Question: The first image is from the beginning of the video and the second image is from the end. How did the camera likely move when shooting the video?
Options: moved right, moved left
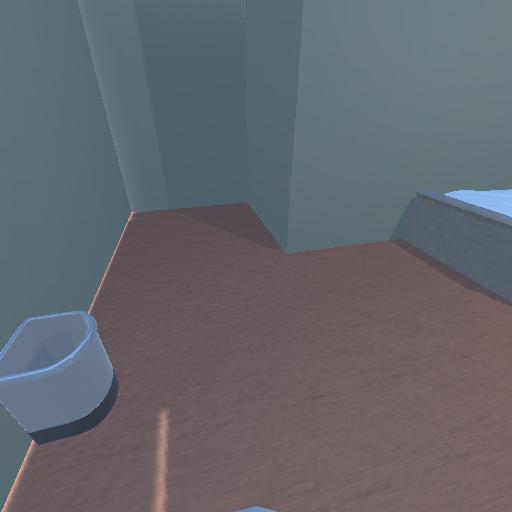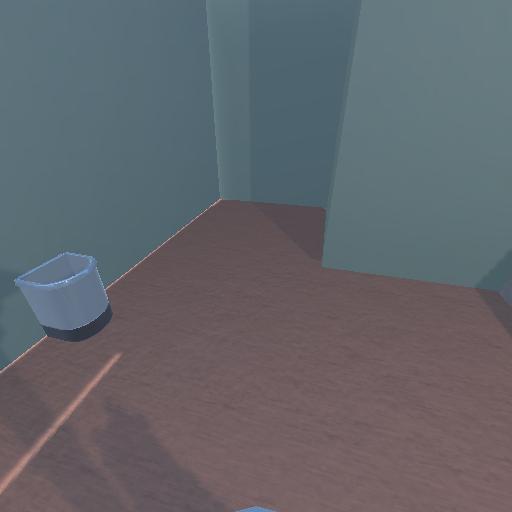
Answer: moved right